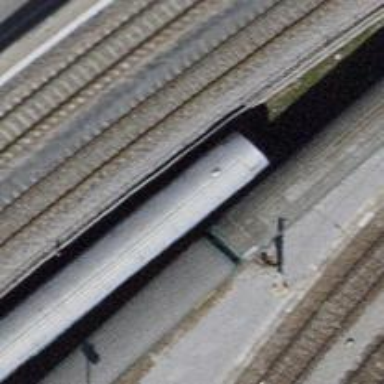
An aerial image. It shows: Railway buffer stop.